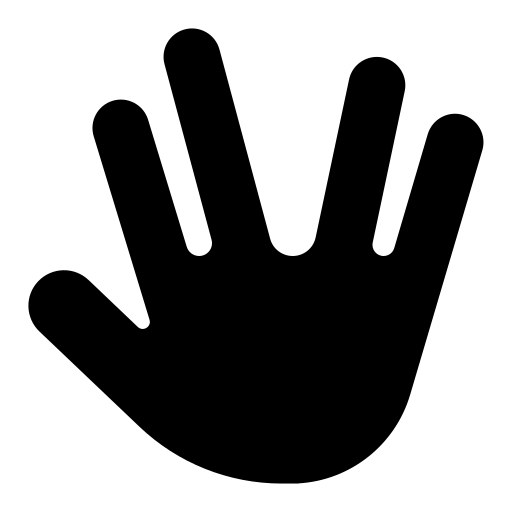
Tags: icon, FontAwesome, fa-icon, solid, hand, spock